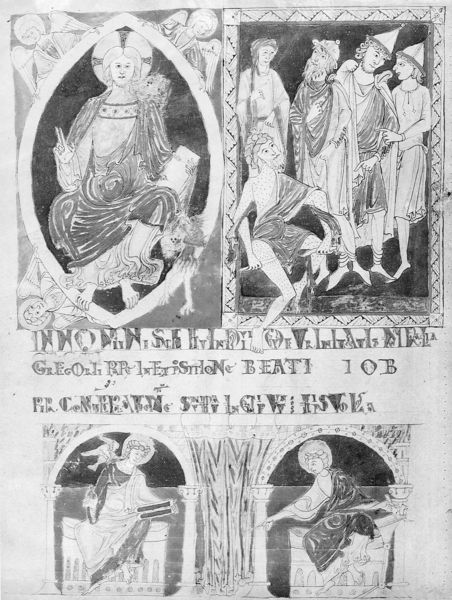
Titel: Moralia in Hiob
Künstler: Gregorius
Institution: Paris, Bibliothèque Nationale
Schlagwörter: menschen, hut, männer, säulen, rahmen, gewand, engel, schrift, papier, thron, foto, buch, schwarzweiß, buchstaben, dämon, einband, pergament, initialien, heiligenschein, jesus, christlich, teufel, segen, segnen, heilige, maria, madonna, szenen, lettern, kapitel, latein, verspottung, biebel, buchmalerei, hiob, jut, 1200, buch hiob, die jünger, christus in mandorla